Question: Let say, I have the code below
'''
self.customObj = self.assembly.customObj() as? NSObject
let temp3 = self.assembly.customObj() as NSObject
'''
If I use 'TyphoonScopeObjectGraph' for 'customObj', it should return the same instance.
But when I debug, the 'customObj' properties are not the same as shown:

As far as I understand, 'customObj' and 'temp3' should be the same instance. But as you see in the image, 'customObj' and 'temp3' have the same 'ObjectiveC.NSObject' address but all of its properties ('_shortFormatter', '_longFormatter') have different address. What happen? How we can get the same instance for 'customObj' and 'temp3'. An example is very helpful.
Thanks.
You can get the project source code from <URL>
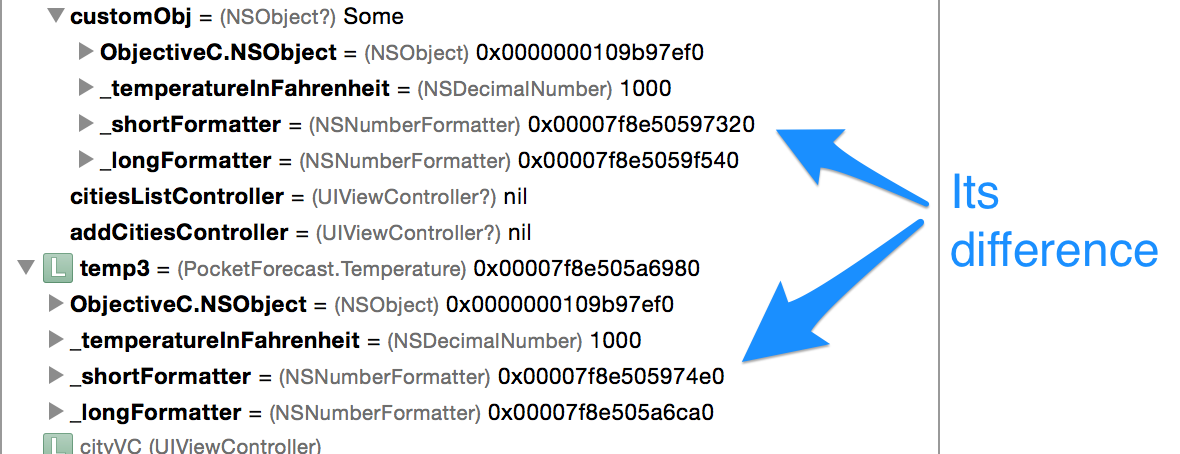
Answer: In the example above if you want 'self.customObj' and 'temp3' to be the same instance, then you need either 'TyphoonScopeSingleton' or 'TyphoonScopeWeakSingleton'.
The way 'TyphoonScopeObjectGraph' works is that if two instances declare that they depend on another component called 'context', then the same shared instance of 'context' will be returned. However these are not retained by Typhoon. So you can load a whole object graph (eg a view controller, along with dependencies) and then discard it when done, rather than use singletons, as you might otherwise. 'TyphoonScopeObjectGraph' is also useful for having circular dependencies, such a a controller and view, that has a delegate property pointing back to the controller.
It helps to explain with an example: Let's say we have:
'''
@interface MyViewController : UIViewController
@property(nonatomic, strong, readonly) InjectedClass(ShoppingCart) cart;
@property(nonatomic, strong) InjectedClass(MyView) view;
@end
@interface MyView : UIViewController
@property(nonatomic, strong, readonly) InjectedClass(ShoppingCart) cart;
@end
//ShoppingCart has object-graph scope
@interface ShoppingCart
@end
'''
Now if we ask Typhoon to give us an instance of of 'MyViewController', then a controller will be returned where both 'MyViewController' and 'MyView' will have the same instance of 'ShoppingCart'
- 'ShoppingCart'-
. . so you see 'TyphoonScopeObjectGraph' loads an object graph with shared instances, but allows that whole object graph to be discarded after the use-case.